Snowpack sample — Buffalo Mountain, Silverthorne, Colorado, USA (1/25/25, 10:11 AM MST)
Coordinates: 39.6222, -106.1139
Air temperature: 22 °F
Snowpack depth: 110 cm
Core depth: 30 cm
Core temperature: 42.8 °F
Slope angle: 12°, slope face: 102°
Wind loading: high
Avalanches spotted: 0
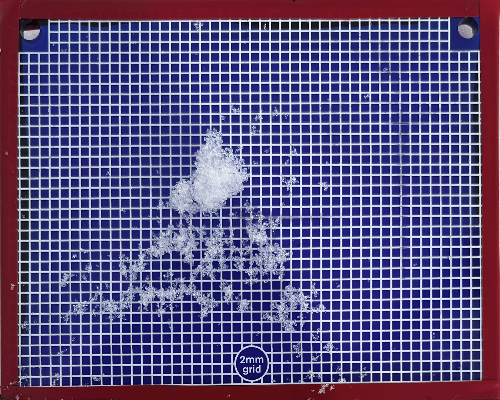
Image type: profile
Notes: No avalanches nearby, collected on the outskirts of a fire break 15 meters from the treeline, on way to Buffalo and Red Mountain